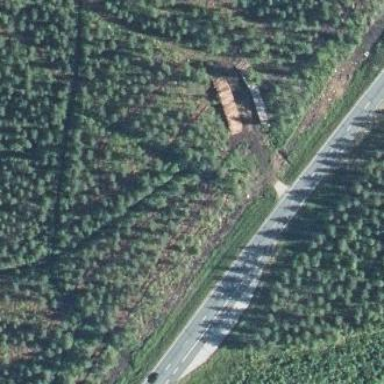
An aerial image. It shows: Rest area along the road.